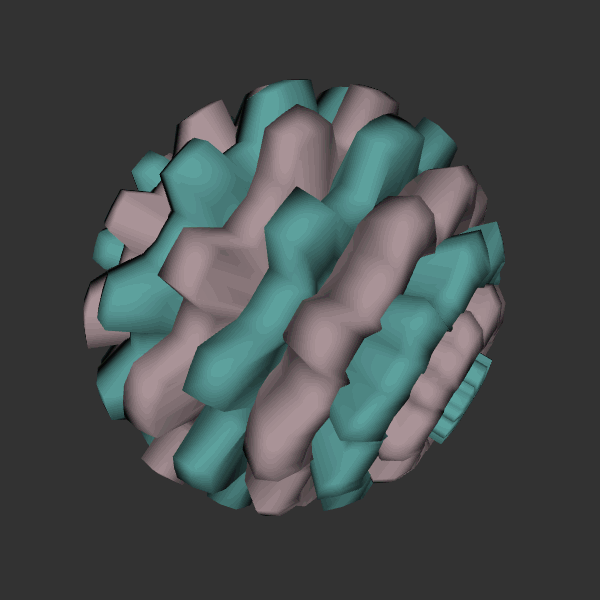
Background: dark